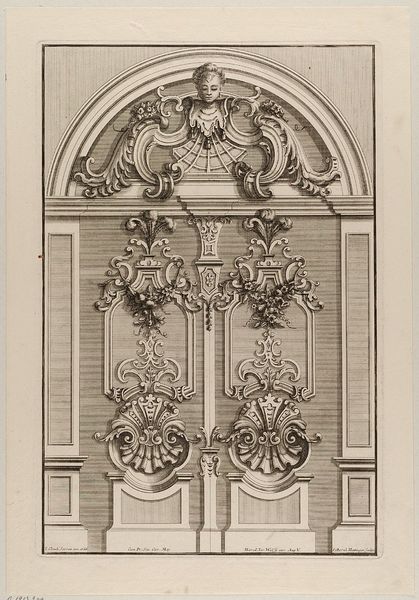
Titel: Türen mit geschnitzten Verzierungen
Künstler: Jeremias Wolff Erben
Standort: Hamburg
Institution: Museum für Kunst und Gewerbe Hamburg
Schlagwörter: blätter, kopf, weiß, frau, schwarz, ornament, wand, barock, pflanzen, renaissance, grafik, graphik, ornamente, fotografie, photographie, buch, druck, druckgraphik, druckgrafik, radierung, girlanden, kunstgewerbe, schloß, laubwerk, blattwerk, kunsthandwerk, feston, rocaille, bandelwerk, reproduktionen, barockzeit, barockzeitalter, blumengewinde, industriedesign, druckerzeugnisse, tür, ornamentstich, vorlageblätter